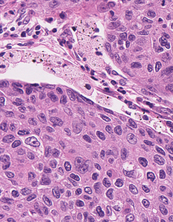
Tumor epithelial tissue: yes
Tumor-associated stroma tissue: yes
Normal tissue: no